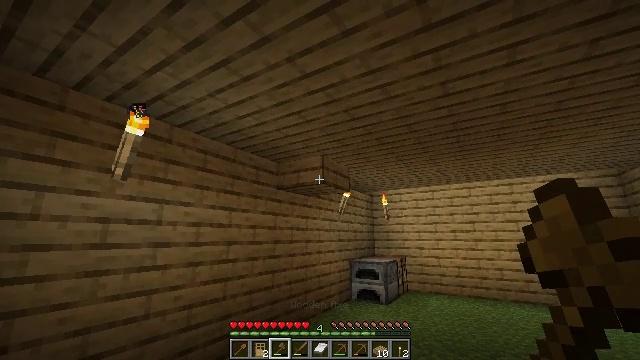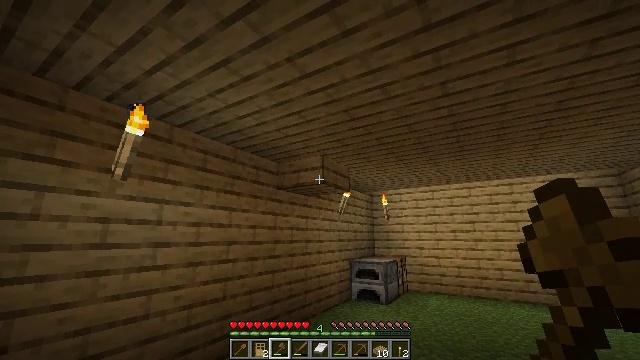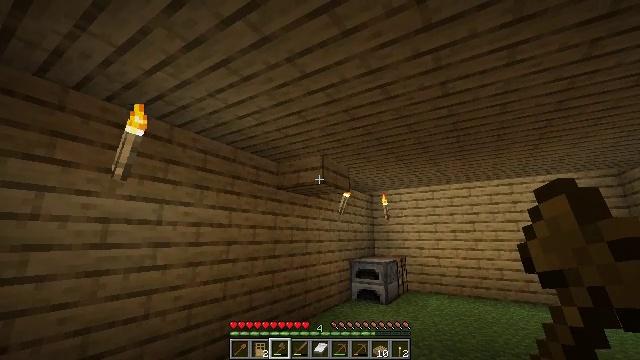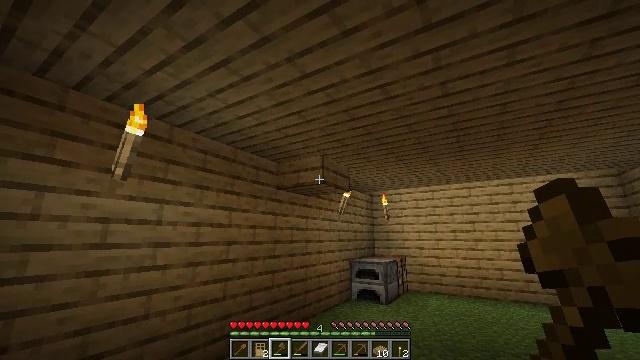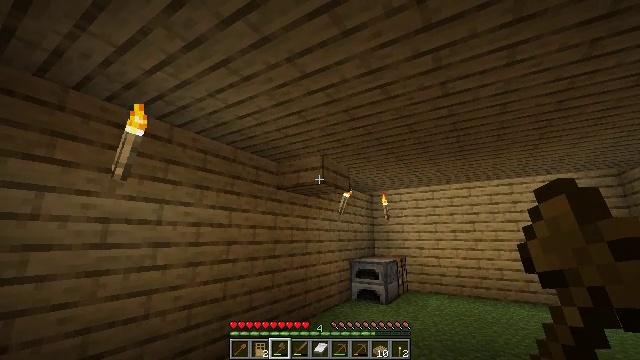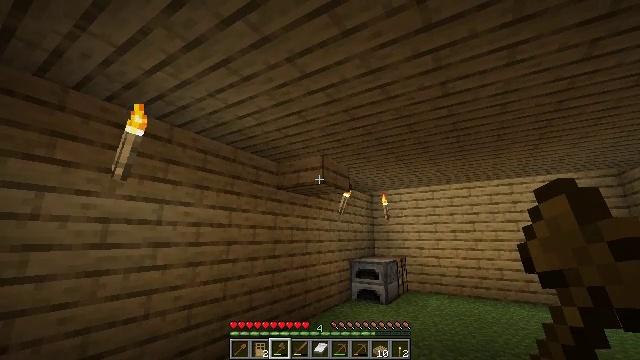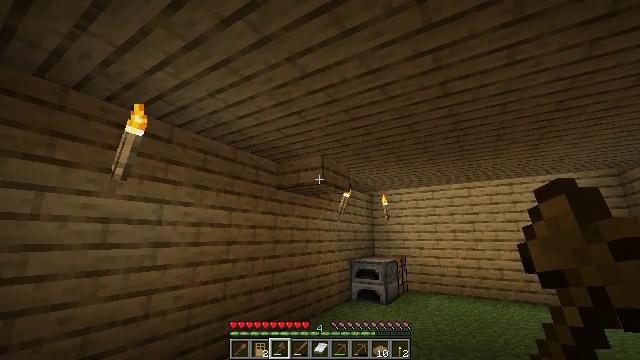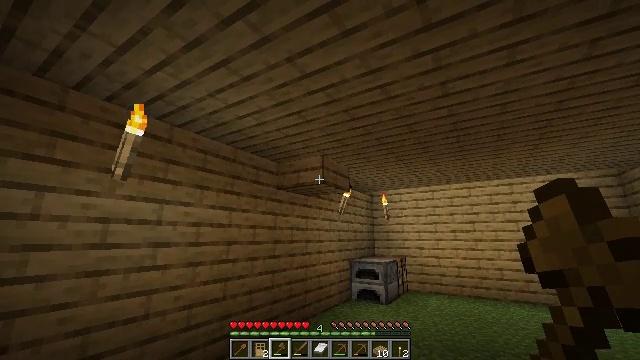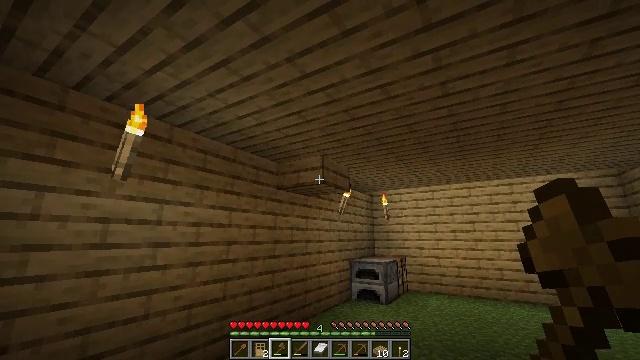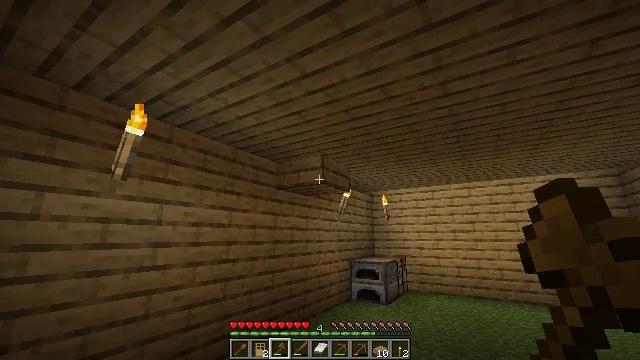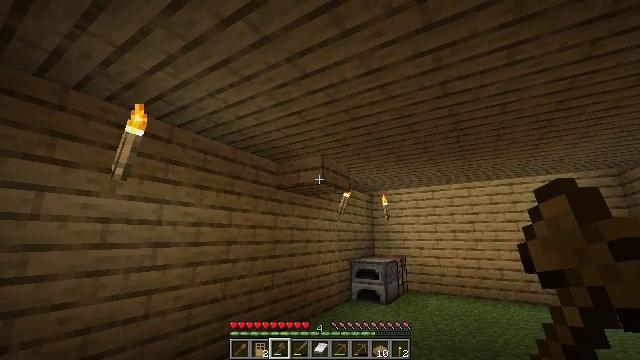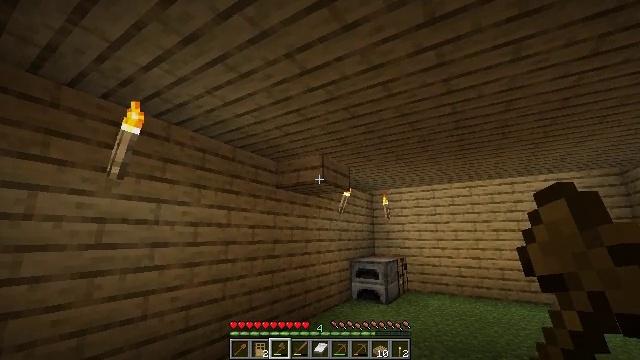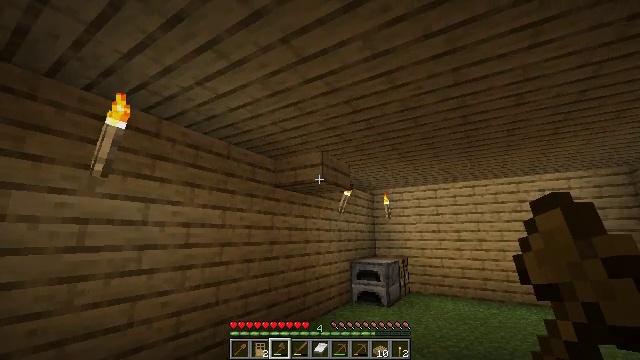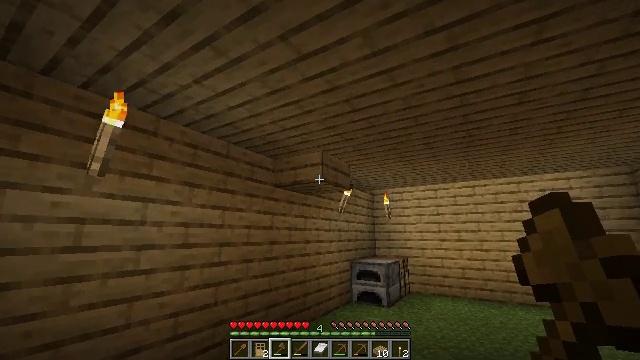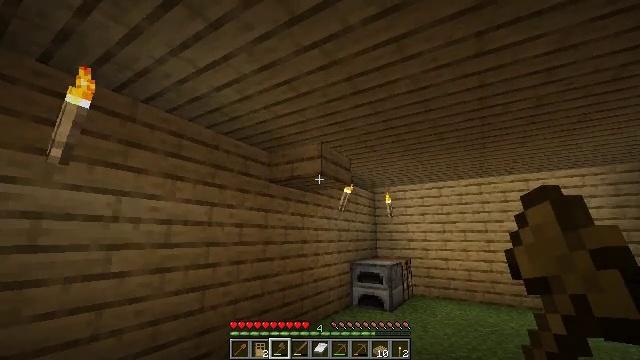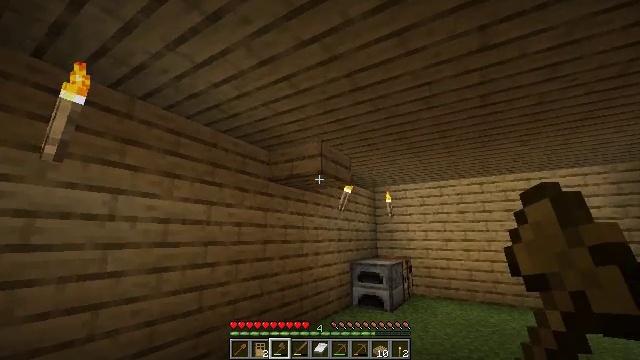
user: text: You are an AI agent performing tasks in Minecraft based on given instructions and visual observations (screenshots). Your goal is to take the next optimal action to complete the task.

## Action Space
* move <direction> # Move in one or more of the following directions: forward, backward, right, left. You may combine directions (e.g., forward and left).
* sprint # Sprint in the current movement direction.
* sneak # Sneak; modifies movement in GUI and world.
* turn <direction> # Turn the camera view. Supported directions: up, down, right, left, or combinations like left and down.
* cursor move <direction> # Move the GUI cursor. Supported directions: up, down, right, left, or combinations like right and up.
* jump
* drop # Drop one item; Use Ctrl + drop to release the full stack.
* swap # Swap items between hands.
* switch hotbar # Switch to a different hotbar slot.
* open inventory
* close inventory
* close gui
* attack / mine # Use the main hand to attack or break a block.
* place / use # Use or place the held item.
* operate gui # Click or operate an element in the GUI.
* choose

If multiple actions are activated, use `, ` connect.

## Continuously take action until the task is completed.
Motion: motion action
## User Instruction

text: Break the oak slab to get it back.
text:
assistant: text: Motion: no_op
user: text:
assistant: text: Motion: no_op
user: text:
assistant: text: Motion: no_op
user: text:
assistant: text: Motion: no_op
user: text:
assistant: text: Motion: no_op
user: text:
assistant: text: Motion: no_op
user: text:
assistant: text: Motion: no_op
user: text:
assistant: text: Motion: no_op
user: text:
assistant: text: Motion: no_op
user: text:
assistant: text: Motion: no_op
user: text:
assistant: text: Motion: move forward
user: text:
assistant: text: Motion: move forward
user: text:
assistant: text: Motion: move forward
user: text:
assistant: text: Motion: move forward
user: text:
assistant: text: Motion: move forward
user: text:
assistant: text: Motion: move forward
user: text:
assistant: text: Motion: move forward
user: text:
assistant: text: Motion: move forward
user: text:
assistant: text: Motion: move forward
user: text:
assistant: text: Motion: move forward
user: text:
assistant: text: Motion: move forward
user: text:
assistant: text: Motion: move forward
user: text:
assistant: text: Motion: move forward, turn up
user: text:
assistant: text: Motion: move forward, turn left and up
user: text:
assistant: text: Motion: move forward, turn up
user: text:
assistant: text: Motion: no_op
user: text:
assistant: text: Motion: turn up
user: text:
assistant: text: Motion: turn up
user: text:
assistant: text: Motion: turn up
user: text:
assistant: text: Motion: turn up